Field crop: maize
Growth stage: 2
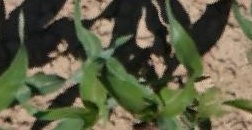
Species: maize